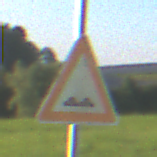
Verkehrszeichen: UnebeneFahrbahn
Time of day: MorningAfternoon
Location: Outdoor (Nature)
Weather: PartlyCloudy
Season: NotSpecified
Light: Natural